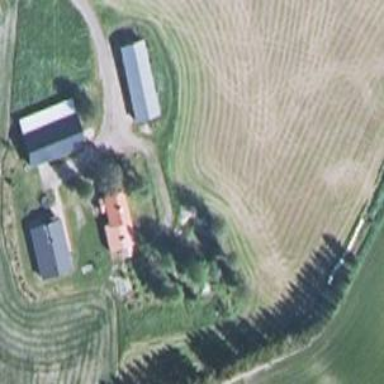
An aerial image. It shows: Farmyard area.